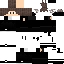
A male human skin with dark skin, wearing brown long hair dressed in a blue hoodie and black pants, featuring a closed mouth.